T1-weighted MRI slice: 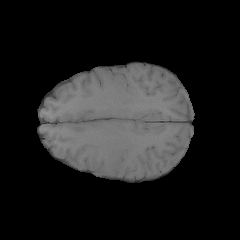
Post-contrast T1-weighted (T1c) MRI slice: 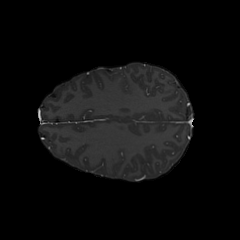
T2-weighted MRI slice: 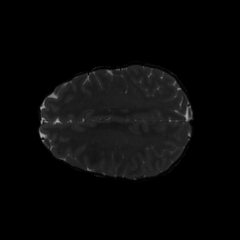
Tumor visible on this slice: no